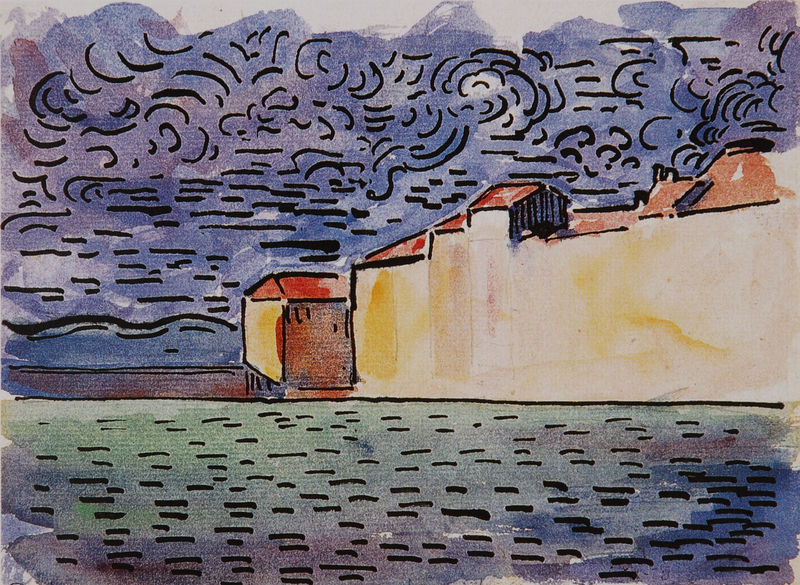
Titel: L'Orage, Das Gewitter
Künstler: Paul Signac
Standort: Paris
Institution: Musée du Louvre
Schlagwörter: blau, gemälde, himmel, meer, wasser, weiß, wolken, aquarell, fluss, gelb, grün, landschaft, ocker, see, stadt, ufer, fenster, hell, schwarz, türkis, zeichnung, dach, gebäude, haus, rot, wolke, beige, expressionismus, malerei, ornament, wand, bild, häuser, kamine, wellen, papier, fassaden, pflaster, venedig, abstrakt, berge, flächen, dächer, mauer, schornsteine, ziegel, lila, wasserfarbe, linien, hafen, kaimauer, steg, treppe, blue, red, black, green, wall, yellow, brown, menschenleer, striche, abstrahiert, gauguin, tusche, burg, linie, festung, wirbel, strich, koloriert, vereinfacht, clouds, sky, building, house, mountain, ocean, water, waves, houses, roof, stadtmauer, signac, drawing, color, outline, primärfarben, storm, wind, fence, city, grundfarben, häuserzeile, fort, walls, watercolor, himmer, schornstin, colorful, ground, kringel, lines, cityscape, windy, rooftops, red roof, outlines, winds, strom, simplification, blowing, orange roof, hpuses